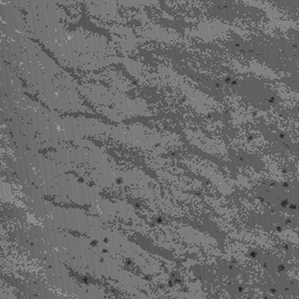
Label: frost